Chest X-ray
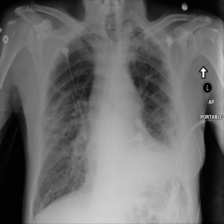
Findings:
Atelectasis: positive
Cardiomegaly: negative
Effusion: positive
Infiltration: negative
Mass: negative
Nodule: negative
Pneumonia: negative
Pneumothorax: negative
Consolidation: positive
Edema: negative
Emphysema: negative
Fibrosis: negative
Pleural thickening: negative
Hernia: negative